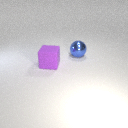
large purple rubber cube in front of large blue metal sphere